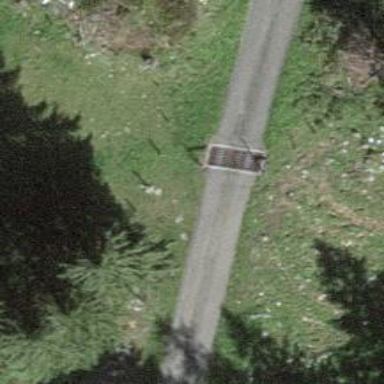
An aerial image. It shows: Cattle grid barrier.